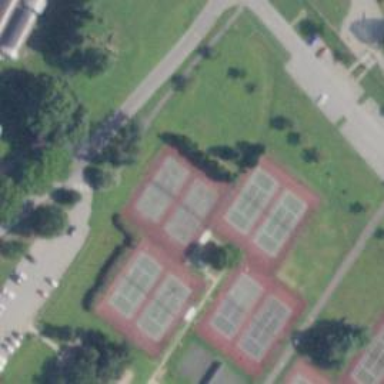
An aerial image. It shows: Tennis court on pitch.